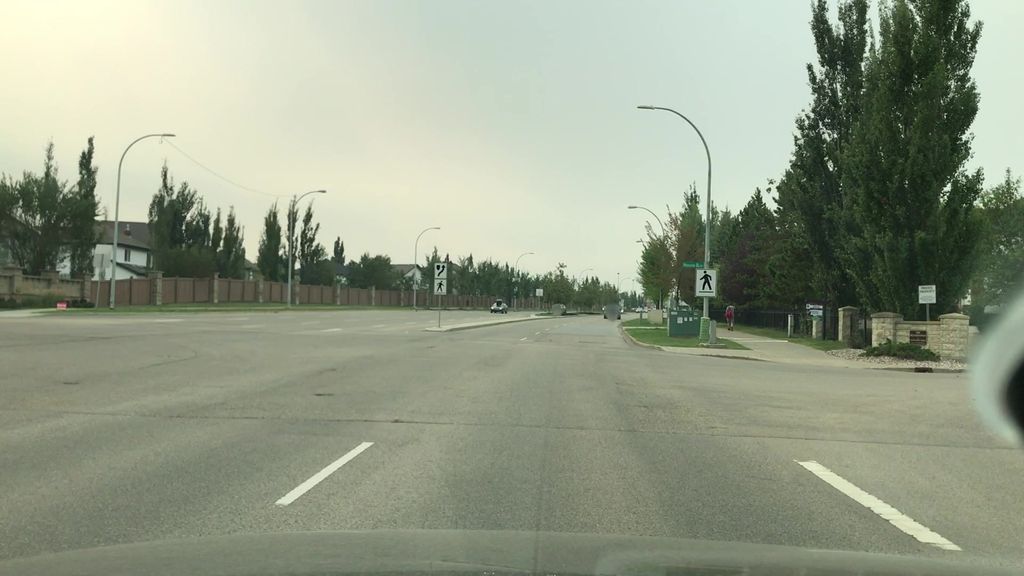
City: edmonton